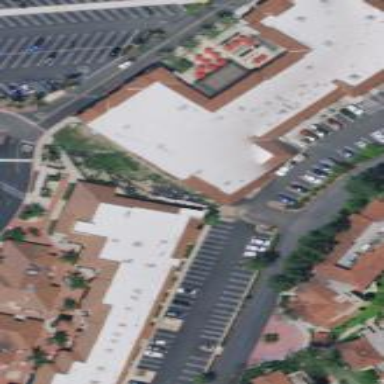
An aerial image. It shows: Commercial building.